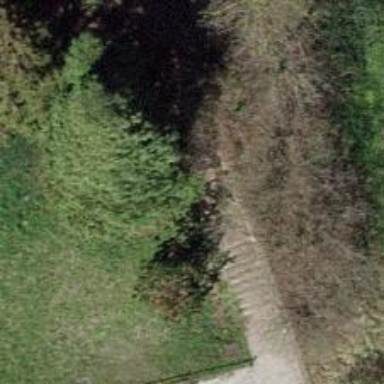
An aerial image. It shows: Set of steps on the road.